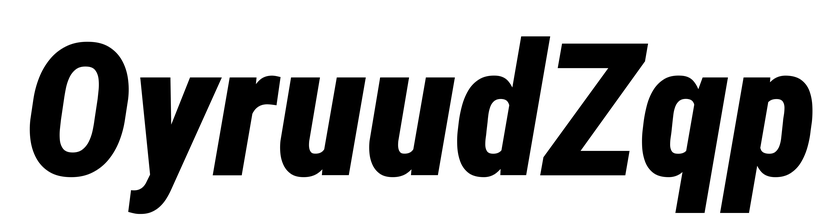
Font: Roboto-Italic_Condensed_Black_Italic